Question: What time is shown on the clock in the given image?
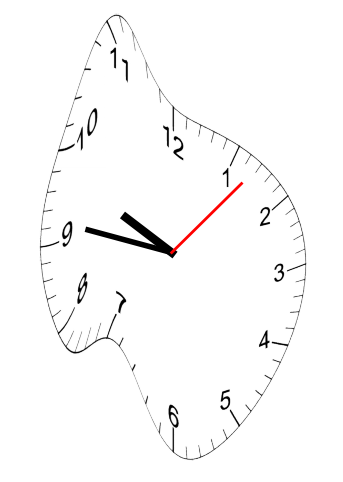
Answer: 09:46:07